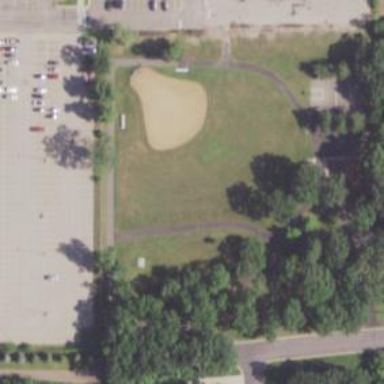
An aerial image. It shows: Softball pitch for leisure sports.